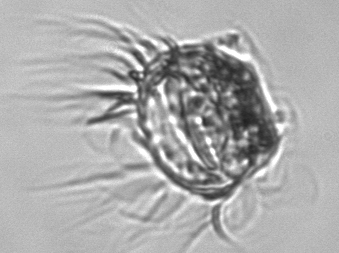
Label: Leegaardiella_ovalis